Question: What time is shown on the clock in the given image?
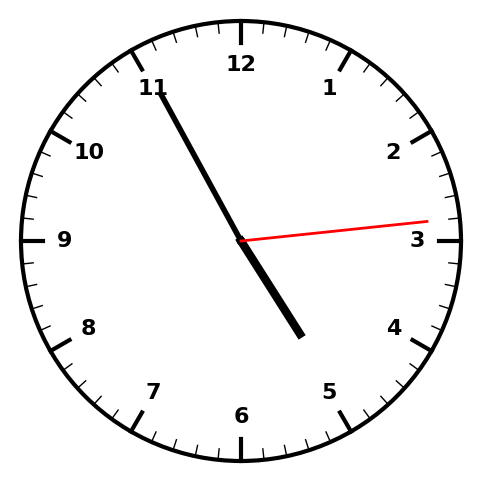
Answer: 04:55:14